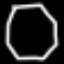
Label: octagon